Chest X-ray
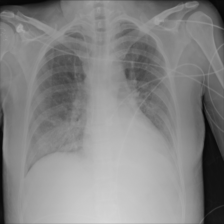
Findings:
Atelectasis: negative
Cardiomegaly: negative
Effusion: negative
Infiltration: negative
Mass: negative
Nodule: negative
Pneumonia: negative
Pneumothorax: negative
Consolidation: negative
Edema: negative
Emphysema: negative
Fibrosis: negative
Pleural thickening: negative
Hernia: negative